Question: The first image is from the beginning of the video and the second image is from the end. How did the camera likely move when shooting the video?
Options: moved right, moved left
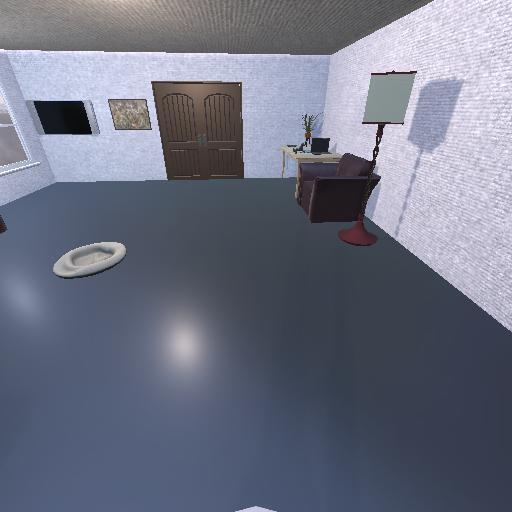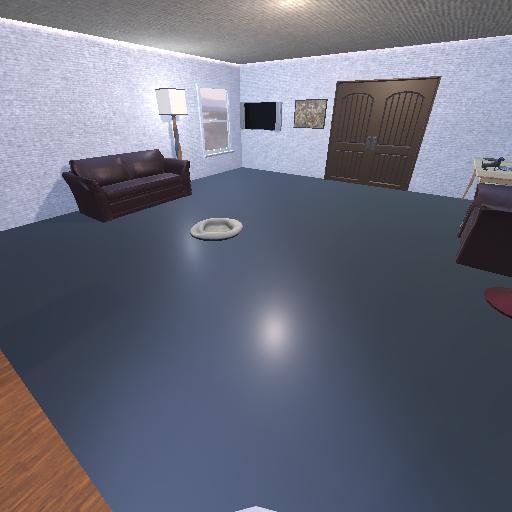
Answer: moved right